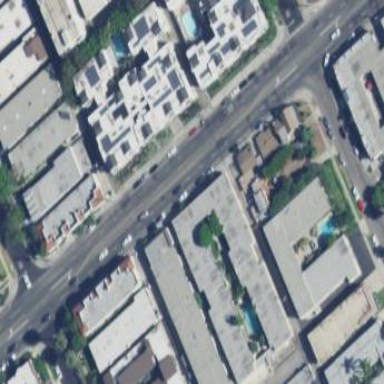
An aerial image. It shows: Image showing building with apartments.